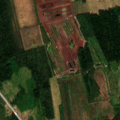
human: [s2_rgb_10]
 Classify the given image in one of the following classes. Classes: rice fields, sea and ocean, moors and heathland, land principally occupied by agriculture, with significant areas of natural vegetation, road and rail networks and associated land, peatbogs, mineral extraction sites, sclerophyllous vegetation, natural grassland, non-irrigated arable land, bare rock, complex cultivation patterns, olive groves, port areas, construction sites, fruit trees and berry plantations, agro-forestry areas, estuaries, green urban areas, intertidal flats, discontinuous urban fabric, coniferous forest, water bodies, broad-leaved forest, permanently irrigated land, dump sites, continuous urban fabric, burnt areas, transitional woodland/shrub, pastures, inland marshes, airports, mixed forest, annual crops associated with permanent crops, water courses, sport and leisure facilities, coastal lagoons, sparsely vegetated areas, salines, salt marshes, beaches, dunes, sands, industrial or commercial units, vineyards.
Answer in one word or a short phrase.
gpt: coniferous forest, mixed forest, peatbogs